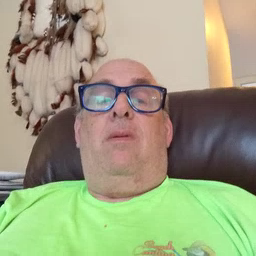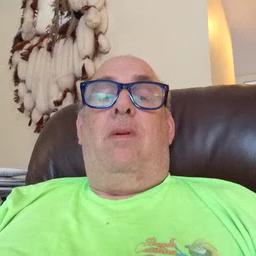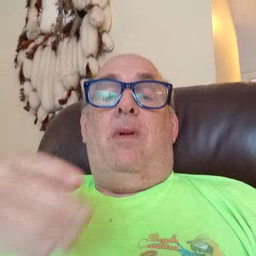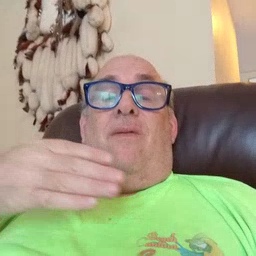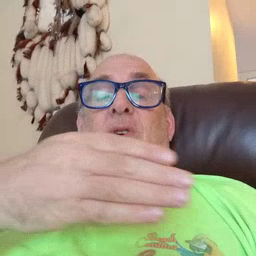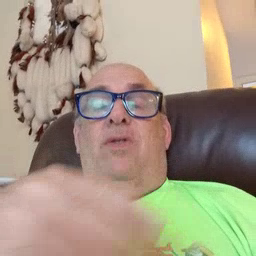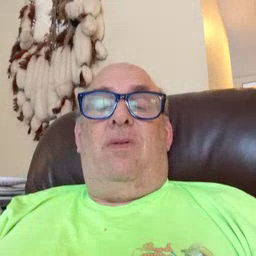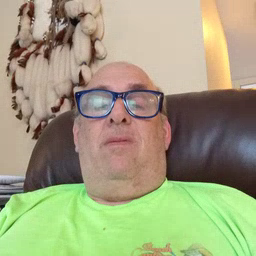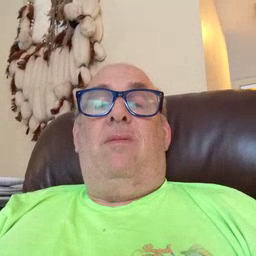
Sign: fish